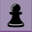
Piece: bP